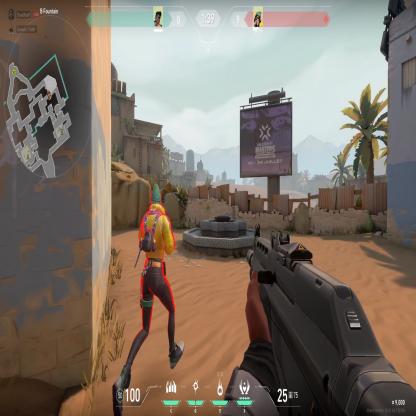
Label: enemy